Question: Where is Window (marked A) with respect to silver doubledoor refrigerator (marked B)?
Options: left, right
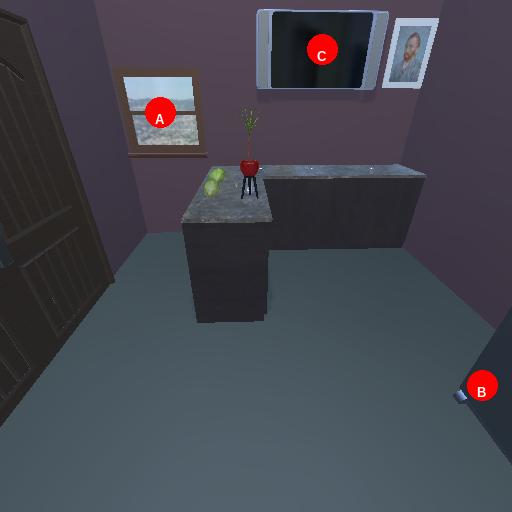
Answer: left